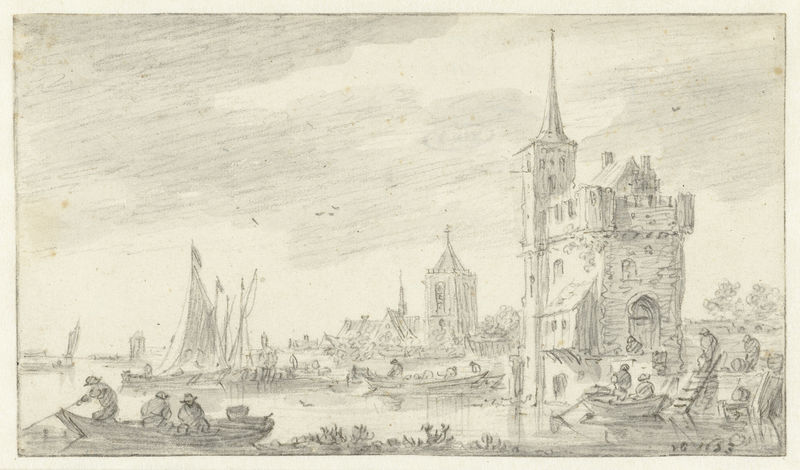
Titel: Stadspoort aan de stadswal
Künstler: Jan van Goyen
Standort: Amsterdam
Institution: Rijksmuseum
Schlagwörter: people, white, boat, ship, drawing, castle, birds, pencil, fishermen, shipp